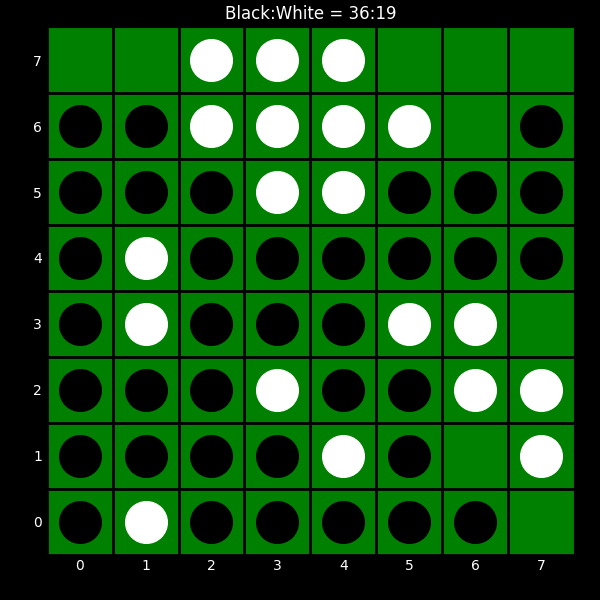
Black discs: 36
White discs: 19